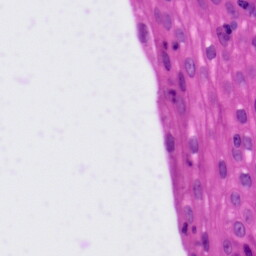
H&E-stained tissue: Tonsil